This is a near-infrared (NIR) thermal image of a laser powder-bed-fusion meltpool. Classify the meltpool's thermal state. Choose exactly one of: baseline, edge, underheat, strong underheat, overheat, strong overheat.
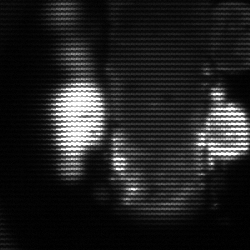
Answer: strong underheat